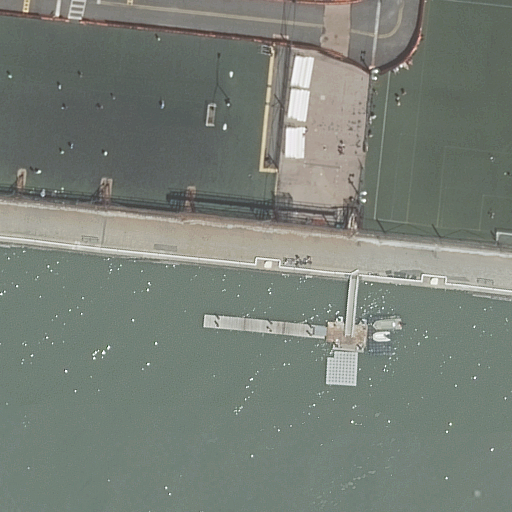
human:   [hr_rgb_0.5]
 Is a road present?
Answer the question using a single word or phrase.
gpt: no

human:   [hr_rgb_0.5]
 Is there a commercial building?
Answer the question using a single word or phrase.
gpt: no

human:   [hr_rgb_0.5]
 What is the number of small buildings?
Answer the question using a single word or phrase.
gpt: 0

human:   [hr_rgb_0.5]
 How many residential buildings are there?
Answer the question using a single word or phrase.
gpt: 1

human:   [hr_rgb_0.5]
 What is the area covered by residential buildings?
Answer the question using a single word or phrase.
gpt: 5777m2

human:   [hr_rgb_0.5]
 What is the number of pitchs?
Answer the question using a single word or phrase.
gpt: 2

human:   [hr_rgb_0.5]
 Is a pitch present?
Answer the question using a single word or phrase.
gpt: yes

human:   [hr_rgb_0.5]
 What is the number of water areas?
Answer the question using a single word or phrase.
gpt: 1

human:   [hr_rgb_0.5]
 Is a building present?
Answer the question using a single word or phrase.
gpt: yes

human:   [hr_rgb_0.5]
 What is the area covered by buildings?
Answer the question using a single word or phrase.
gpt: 5777m2

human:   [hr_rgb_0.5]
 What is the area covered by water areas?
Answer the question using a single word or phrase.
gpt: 5010m2

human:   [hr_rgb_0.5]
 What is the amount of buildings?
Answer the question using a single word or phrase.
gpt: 1

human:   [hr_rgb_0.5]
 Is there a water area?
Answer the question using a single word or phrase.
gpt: yes

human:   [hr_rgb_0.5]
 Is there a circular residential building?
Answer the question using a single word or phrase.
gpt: no

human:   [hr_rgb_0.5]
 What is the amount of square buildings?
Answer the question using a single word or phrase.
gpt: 0

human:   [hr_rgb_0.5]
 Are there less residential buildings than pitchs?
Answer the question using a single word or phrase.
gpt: yes

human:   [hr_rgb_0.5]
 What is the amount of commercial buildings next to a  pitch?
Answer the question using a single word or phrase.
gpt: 0

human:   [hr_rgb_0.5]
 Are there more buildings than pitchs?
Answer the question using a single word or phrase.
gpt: no

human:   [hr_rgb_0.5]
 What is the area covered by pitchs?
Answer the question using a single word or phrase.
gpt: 1611m2

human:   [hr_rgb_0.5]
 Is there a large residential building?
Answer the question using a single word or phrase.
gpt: yes

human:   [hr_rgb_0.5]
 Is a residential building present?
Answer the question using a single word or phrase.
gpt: yes

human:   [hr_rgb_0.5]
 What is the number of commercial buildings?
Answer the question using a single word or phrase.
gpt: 0

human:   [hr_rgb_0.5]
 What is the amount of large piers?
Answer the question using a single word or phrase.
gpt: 0

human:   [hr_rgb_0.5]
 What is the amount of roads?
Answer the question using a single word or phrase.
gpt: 0

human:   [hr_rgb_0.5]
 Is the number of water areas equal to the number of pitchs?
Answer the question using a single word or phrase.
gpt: no

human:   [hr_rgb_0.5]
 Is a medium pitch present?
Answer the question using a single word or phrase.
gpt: yes

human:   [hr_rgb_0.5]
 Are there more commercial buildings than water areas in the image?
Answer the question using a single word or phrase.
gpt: no

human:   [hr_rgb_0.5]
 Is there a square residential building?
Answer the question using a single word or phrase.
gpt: no

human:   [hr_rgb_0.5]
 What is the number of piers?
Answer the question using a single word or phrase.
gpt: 1

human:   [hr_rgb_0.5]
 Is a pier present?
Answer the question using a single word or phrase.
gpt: yes

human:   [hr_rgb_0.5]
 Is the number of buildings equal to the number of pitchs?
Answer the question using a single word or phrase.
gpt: no

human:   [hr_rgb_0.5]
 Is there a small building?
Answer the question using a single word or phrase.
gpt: no

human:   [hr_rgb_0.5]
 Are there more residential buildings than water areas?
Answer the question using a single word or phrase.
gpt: no

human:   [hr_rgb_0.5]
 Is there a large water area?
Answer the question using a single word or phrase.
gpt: yes

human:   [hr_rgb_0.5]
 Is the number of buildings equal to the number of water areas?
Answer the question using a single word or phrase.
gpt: yes

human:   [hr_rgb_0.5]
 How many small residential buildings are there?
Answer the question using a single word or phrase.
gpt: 0

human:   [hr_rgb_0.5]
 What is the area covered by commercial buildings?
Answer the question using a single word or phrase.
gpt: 0m2

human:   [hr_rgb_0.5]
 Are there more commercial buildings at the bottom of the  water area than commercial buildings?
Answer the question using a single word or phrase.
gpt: no

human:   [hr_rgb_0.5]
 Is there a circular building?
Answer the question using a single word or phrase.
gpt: no

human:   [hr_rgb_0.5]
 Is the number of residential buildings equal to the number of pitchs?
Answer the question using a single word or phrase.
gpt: no

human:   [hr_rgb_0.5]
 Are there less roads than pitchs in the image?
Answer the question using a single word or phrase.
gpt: yes

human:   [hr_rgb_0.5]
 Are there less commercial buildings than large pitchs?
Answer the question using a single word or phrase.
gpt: yes

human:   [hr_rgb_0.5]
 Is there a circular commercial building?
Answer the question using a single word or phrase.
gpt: no

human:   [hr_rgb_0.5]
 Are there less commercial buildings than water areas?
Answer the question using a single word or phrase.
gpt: yes

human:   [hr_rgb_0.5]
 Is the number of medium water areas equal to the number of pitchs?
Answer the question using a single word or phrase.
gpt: no

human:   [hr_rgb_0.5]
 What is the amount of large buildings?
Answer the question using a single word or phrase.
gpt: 1

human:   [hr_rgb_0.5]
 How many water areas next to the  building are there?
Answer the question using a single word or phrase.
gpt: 1

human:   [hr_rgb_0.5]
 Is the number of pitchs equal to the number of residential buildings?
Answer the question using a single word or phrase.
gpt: no

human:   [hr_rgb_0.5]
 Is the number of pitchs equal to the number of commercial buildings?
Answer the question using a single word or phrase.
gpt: no

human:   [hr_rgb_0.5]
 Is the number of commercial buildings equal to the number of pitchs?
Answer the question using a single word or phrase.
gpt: no

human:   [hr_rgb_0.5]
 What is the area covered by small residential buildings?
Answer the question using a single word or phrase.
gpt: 0m2

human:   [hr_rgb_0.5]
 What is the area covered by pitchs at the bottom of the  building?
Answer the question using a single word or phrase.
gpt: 1611m2

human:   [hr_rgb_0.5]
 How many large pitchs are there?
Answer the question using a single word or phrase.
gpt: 1

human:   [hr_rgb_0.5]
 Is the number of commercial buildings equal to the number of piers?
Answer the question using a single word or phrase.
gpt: no

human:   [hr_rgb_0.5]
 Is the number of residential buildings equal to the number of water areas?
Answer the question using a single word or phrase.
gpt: yes

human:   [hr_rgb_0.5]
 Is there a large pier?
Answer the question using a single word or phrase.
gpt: no

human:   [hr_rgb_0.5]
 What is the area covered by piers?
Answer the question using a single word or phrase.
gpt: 145m2

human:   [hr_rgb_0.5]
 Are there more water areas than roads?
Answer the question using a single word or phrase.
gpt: yes

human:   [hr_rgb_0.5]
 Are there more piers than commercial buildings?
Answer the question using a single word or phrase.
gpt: yes

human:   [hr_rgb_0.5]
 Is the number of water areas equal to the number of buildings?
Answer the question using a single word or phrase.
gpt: yes

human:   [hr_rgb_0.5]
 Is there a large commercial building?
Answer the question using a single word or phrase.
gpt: no

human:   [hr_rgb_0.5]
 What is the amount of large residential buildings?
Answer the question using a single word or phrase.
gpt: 1

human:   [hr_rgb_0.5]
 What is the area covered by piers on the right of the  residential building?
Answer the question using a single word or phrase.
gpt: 145m2

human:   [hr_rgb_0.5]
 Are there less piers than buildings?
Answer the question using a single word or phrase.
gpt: no